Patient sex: M
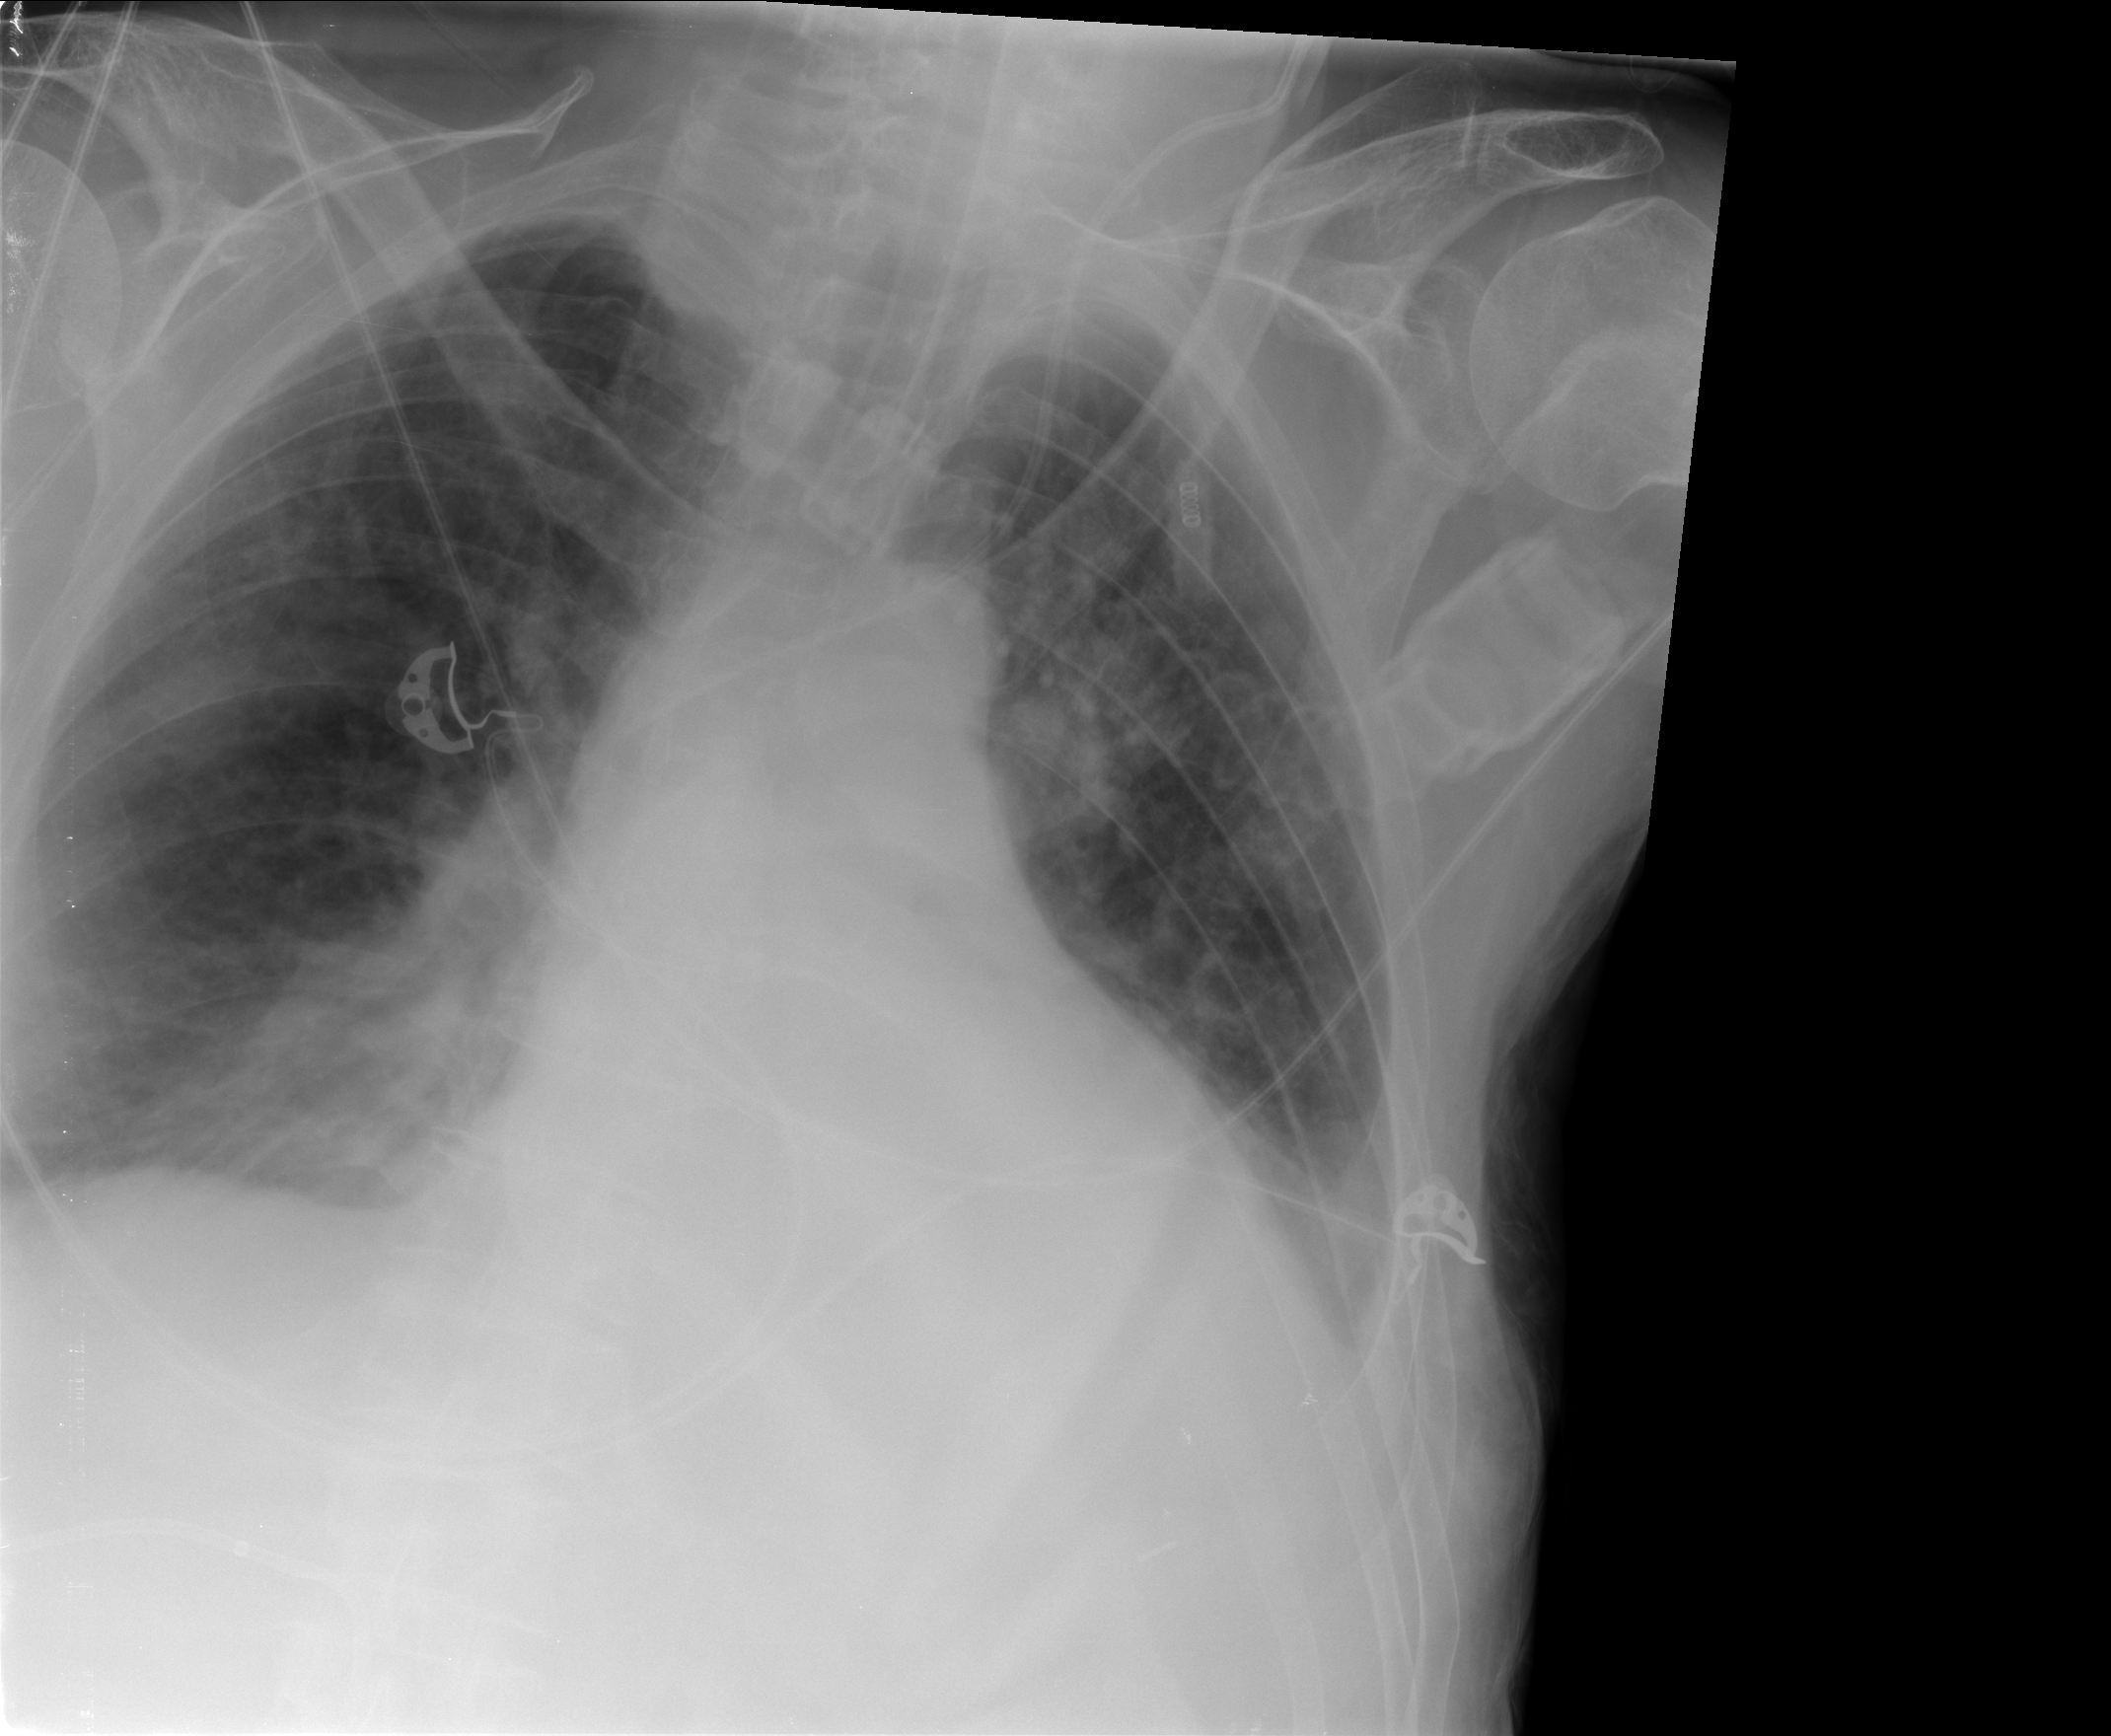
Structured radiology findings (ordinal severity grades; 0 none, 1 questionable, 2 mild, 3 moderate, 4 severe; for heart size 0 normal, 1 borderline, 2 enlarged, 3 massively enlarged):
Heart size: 2
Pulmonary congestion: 2
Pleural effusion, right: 2
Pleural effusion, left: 2
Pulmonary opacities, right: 2
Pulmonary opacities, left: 0
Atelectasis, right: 0
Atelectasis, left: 2